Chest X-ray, PA view. Patient: 50 years old, sex M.
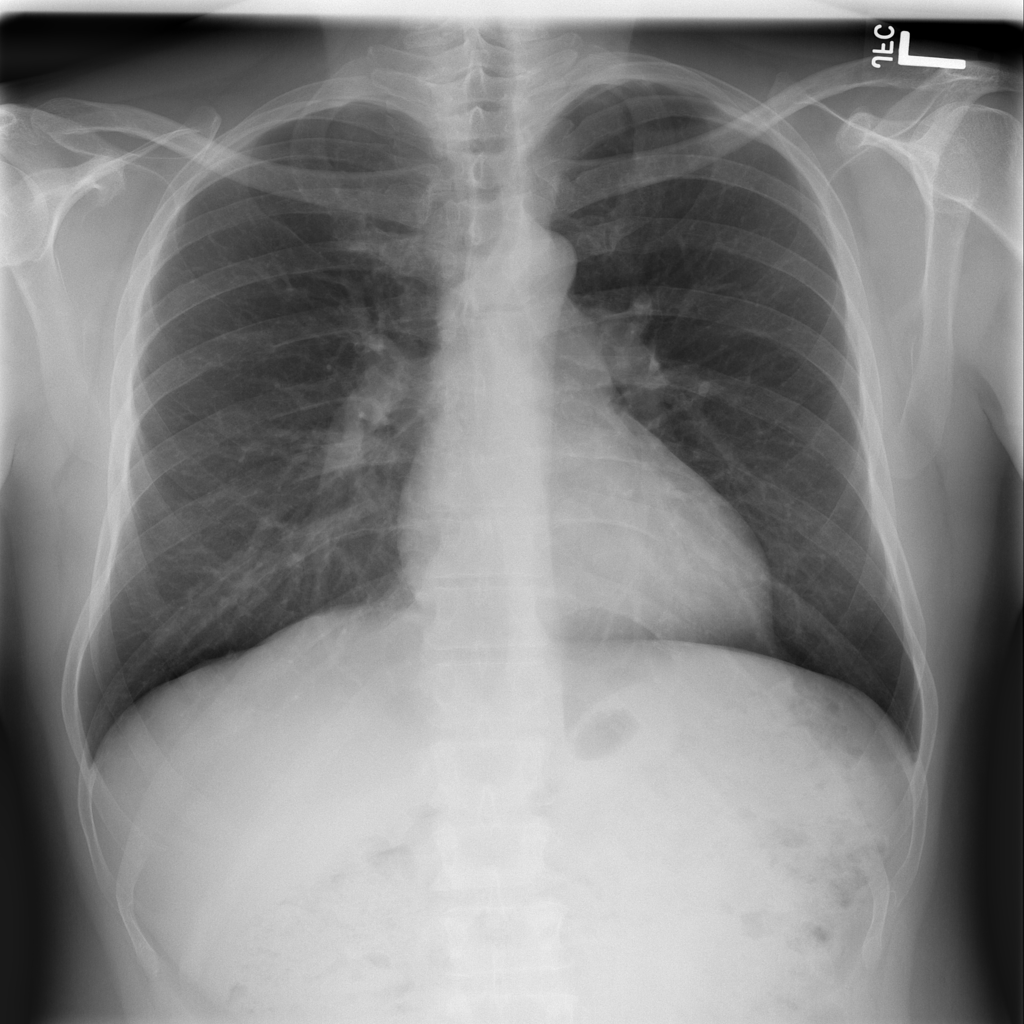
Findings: Infiltration